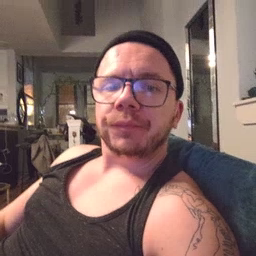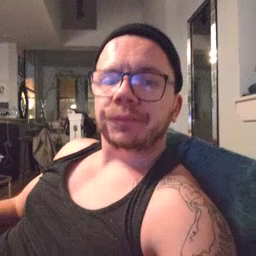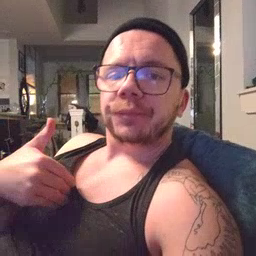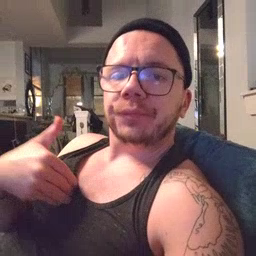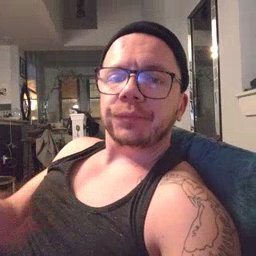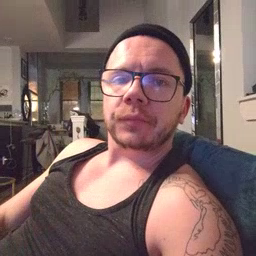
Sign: animal